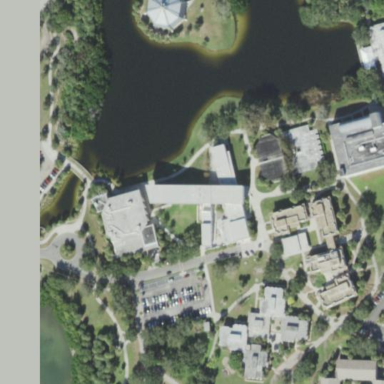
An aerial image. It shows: University building.